Question: I know there are quite a few js & php chart libraries although I am not sure of the best method to create charts to look very similar to the image displayed below:
I am trying to create a chart that will allow me to use negative values - the tricky bit is the 'dark grey' overlay as I am not sure of the best library for doing this, I've used Google Charts but not had quite much success.
Any suggestions would be welcomed - thanks :)

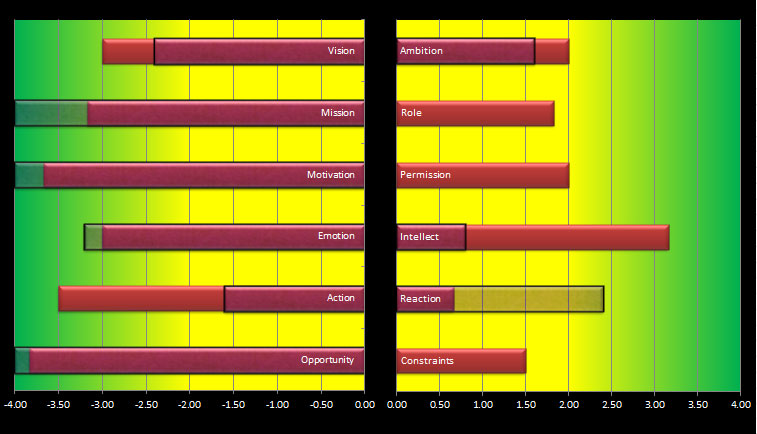
Answer: You can achieve this easily with amCharts.com:
1) take this chart as a base: <URL>
2) create 2 serial charts (you can achieve quite the same with one chart too, but it might be a bit complicated to setup labels)
3) most important - set stackType of ValueAxis to "3d". this will make the bars to overlay as in your example.
4) set fillAlphas for the underlay graphs to <1 value so that they would be transparent.